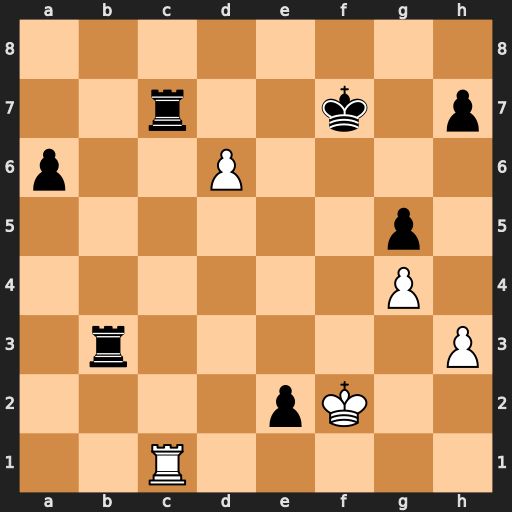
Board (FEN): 8/2r2k1p/p2P4/6p1/6P1/1r5P/4pK2/2R5
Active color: w
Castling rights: -
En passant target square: -
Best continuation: dxc7 e1=Q+ Kxe1